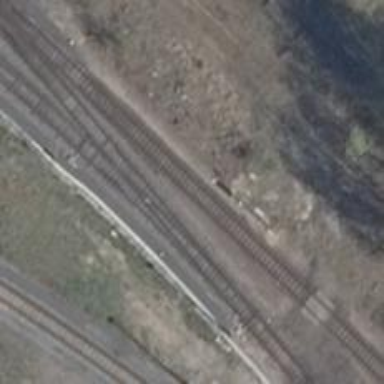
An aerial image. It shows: Railway switch.